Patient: sex M, age 23
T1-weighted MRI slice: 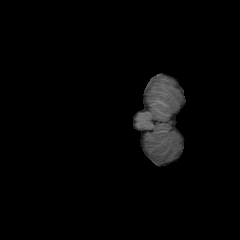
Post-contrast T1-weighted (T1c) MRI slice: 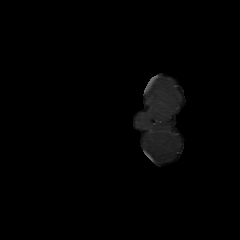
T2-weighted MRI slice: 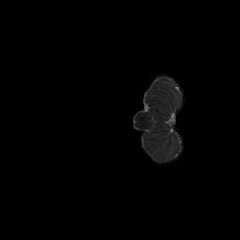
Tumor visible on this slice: no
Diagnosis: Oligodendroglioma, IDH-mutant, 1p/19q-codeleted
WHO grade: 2